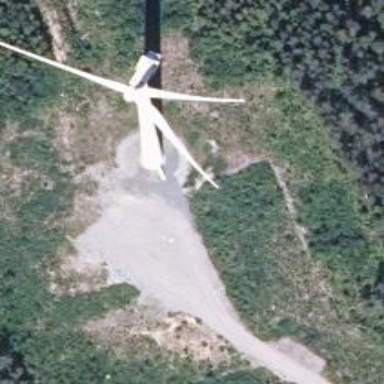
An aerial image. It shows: Wind power generator utilizing wind turbines.